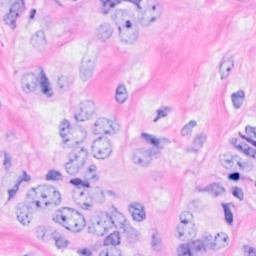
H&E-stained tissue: Breast